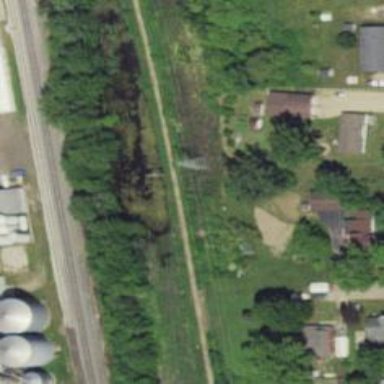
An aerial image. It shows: Abandoned railway service road.